Question: I have a table that has reached nearly 3 million records. While I appreciate this amount may not be considered large relative to RDBMS, I have noticed slow down in operations that deal with this table. I feel I can optimize or re-architect it.
This is part of the database for the <URL> where the table is performing mostly writes. But for the rest of the year it is mostly reads. Furthermore, a far majority of the records are not accessed.
Here is a screenshot of the current structure:

With that, here are some thoughts I have:
- - - -
I would appreciate your direction. In the end, I am fine with code changes, I just want to ensure I'm re-architecting in the right direction.
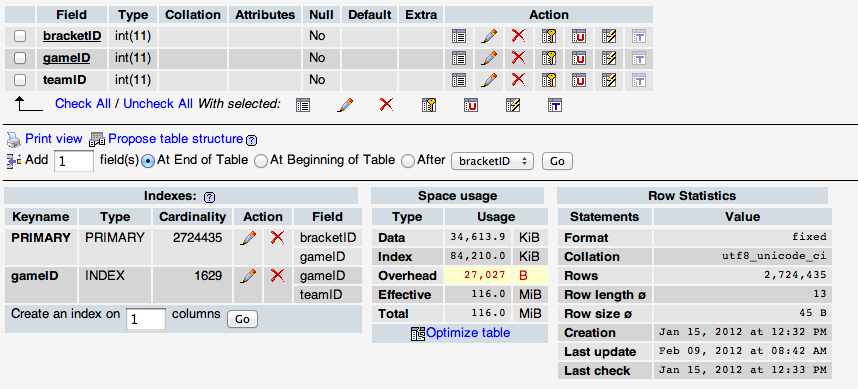
Answer: Before going crazy with "optimizations" like partitioning, sharding, denormalization etc... which will introduce just a lot of additional problems I would first try to detect what is causing the slow down.
To give you an example I have a table of around 30 millions record and I do quite a lot of inserts, and reads per second, and I can get query results of around 2000 records in less than 300 ms. (still it could be probably improved)
Additionally please keep in mind that partitioning makes sens when you can split the files between multiple disks and therefore you can increase the overall I/O. So in other words you would need to have a partition file per disk to achieve good performances.
So first of all it is important to have some more info
- - - - -
It could simply be that the table is just fragmented and the mysql config needs some more tuning.
First of all you should switch to innodb, like Vyktor suggested, and then you have also to configure the innod db buffer to an higher value. The default one is too low.
Here an example of my config file. Keep in mind that the parameters are tuned for my type of data and queries and server specs. Additionally I am using a variant of MySQL called <URL>, which could help you out as well, cause it is proved to be faster. On the site you can find some benchmarks.
'''
innodb_file_per_table
innodb_file_format=barracuda
innodb_flush_log_at_trx_commit=2
innodb_buffer_pool_size = 3GB
query_cache_size = 98304
innodb_log_file_size = <PHONE>
innodb_log_buffer_size = <PHONE>
'''
I would also try to run a <URL>. it locks the table !
If you need more info about mysql tuning, this is a great <URL>